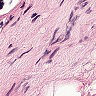
Metastatic tissue present: no